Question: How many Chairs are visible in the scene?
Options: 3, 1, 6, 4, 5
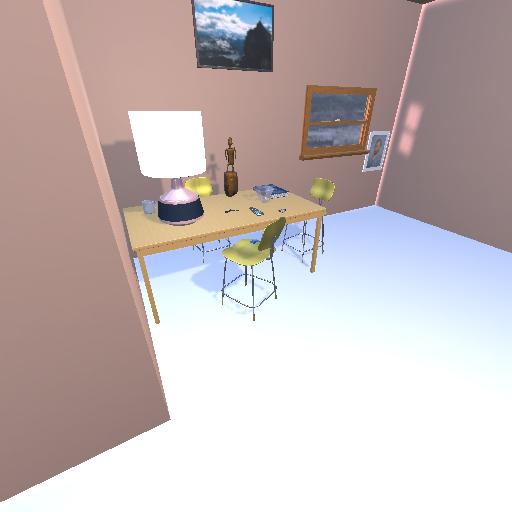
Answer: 3